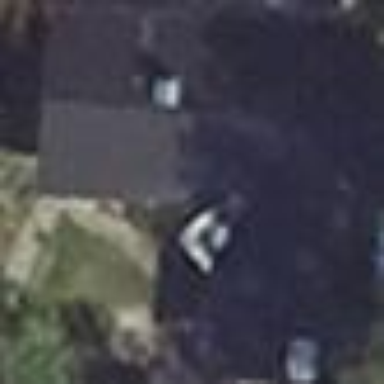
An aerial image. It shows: Simple house.